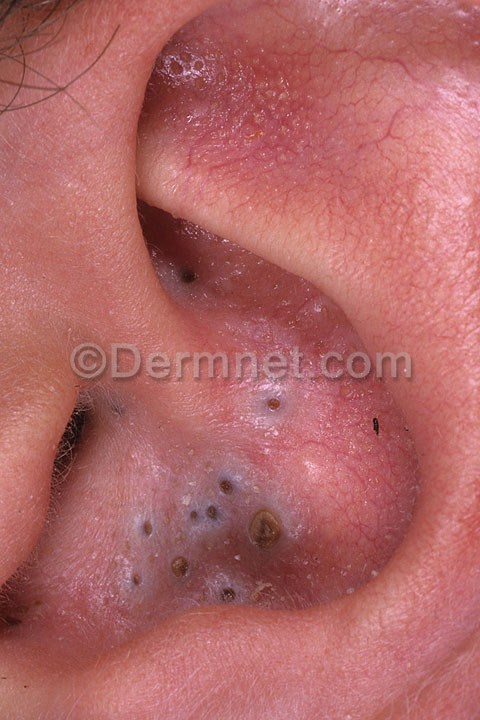
Disease: Acne and Rosacea Photos